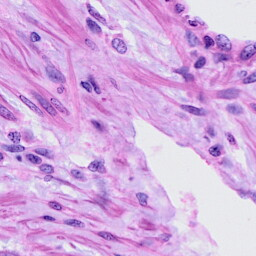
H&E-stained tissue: Cervix